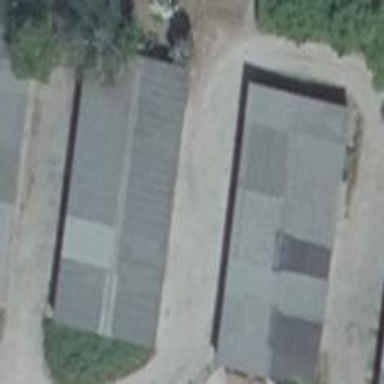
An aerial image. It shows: Group of garages.